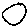
Label: circle